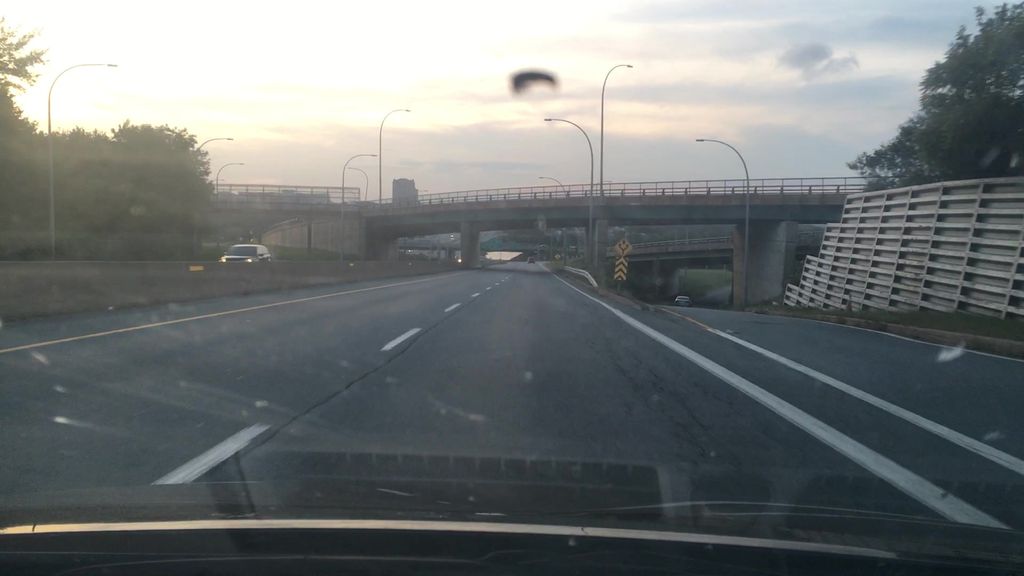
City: halifax